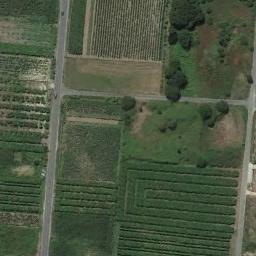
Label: rectangular_farmland